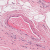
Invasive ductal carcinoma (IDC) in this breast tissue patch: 0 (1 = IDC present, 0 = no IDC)